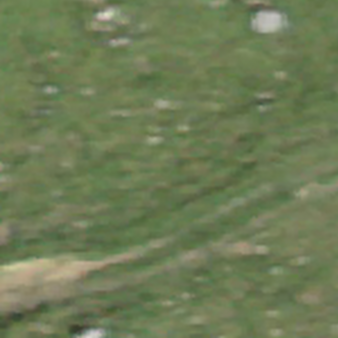
Label: other